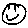
Label: smiley face